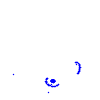
Particle: electron